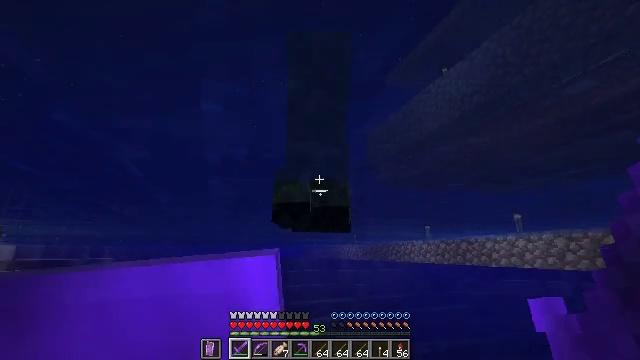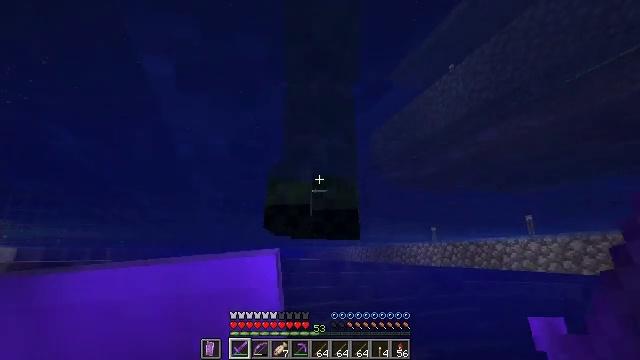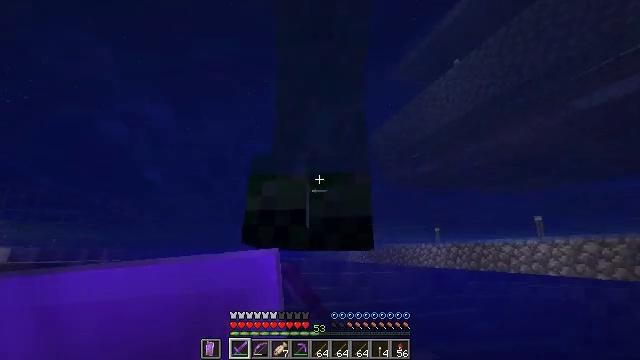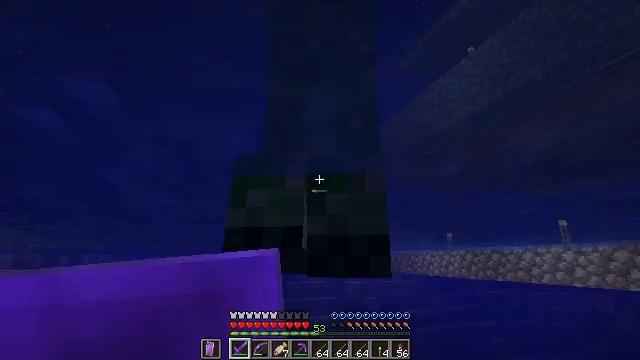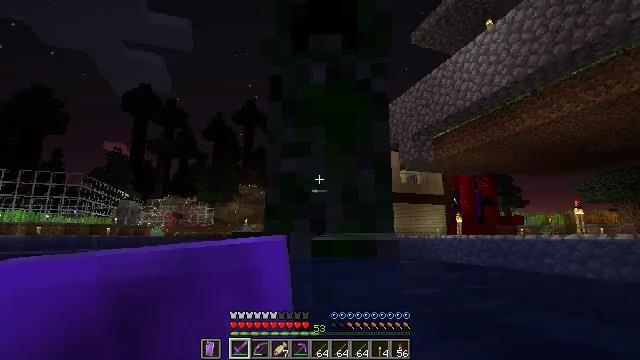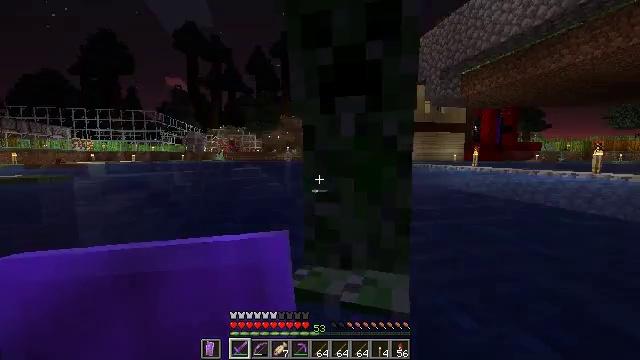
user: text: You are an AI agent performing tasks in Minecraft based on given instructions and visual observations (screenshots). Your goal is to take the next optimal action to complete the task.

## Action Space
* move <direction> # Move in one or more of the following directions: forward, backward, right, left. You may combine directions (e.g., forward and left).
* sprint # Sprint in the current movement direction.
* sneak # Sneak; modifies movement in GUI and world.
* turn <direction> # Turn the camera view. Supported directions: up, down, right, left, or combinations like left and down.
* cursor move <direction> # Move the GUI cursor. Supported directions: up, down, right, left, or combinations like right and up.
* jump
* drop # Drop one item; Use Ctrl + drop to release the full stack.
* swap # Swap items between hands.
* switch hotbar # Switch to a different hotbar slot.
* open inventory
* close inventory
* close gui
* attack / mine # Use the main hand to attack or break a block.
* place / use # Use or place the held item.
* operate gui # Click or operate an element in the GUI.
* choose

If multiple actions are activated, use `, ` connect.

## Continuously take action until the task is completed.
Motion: motion action
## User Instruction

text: Kill mobs.
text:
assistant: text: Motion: move forward, sprint, attack / mine
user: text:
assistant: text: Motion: sprint, attack / mine
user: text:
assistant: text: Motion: move back, attack / mine
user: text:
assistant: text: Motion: move back, turn left and down, attack / mine
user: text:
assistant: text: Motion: move back, turn left and down
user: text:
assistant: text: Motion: no_op